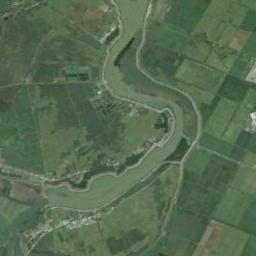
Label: river